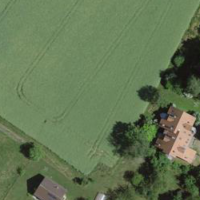
EUNIS habitat code: 52
Species observed at this site:
Datura stramonium